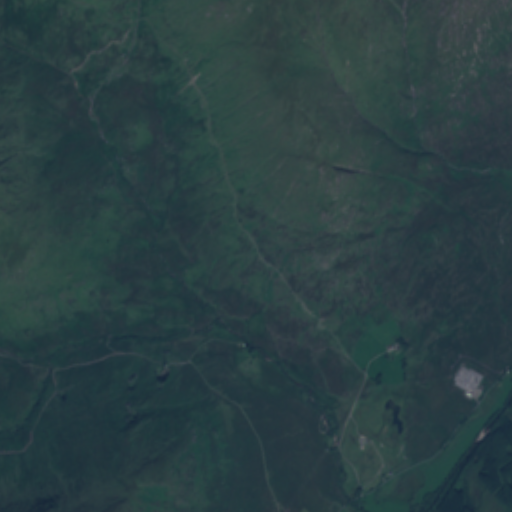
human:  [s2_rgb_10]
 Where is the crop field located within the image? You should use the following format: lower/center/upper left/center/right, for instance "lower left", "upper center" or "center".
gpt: The crop field is located in the lower right of the image.
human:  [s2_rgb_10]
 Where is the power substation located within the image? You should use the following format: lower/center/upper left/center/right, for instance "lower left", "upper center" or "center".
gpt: The power substation is located in the lower right of the image.
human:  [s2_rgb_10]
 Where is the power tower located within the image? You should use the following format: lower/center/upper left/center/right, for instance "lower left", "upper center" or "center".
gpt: The power tower is located in the lower right of the image.
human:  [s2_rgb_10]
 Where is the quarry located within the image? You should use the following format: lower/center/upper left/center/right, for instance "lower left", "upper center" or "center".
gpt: The quarry is located in the lower left of the image.
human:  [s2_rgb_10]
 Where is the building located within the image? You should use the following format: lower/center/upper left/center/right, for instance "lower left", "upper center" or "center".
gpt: There is no building in the image.